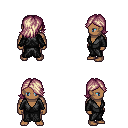
a pixel art fantasy rpg character, male body template, human, dark skin, gray robe, metal pants, white blonde swoop hairstyle, four views (front, back, left, right), 2x2 character sprite sheet, small pixel art, hard edges, no anti-aliasing